Question: I have this image in a XAML file of my project:
'''
<Image Source="/my.namespace;component/Resources/document_plain.png" Margin="5" />
'''
The image is in a directory '/Resources/document_plain.png' at the root of my project folder. The settings of the image are:

But, when running a debug instance, I immediately get an XamlParseException:
> The string "/my.namespace;component/Resources/document_plain.png" in the attribute "Source" could not be converted to type "System.Windows.Media.ImageSource".
The file or assembly "my.namespace, Culture=neutral" or a dependency could not be found. The system cannot find the file. Error in object "System.Windows.HierarchicalDataTemplate" in markup file "MyProject;component/view/mainwindow.xaml", line 20, position 12.
Which strikes me as strange, because IMHO the project is correctly set up. What am I missing/doing wrong?
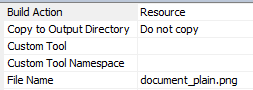
Answer: Cudos to dlev from the comments:
> It looks like the assembly name is "MyProject", so your string should probably be Source="MyProject;component/Resources/document_plain.png"